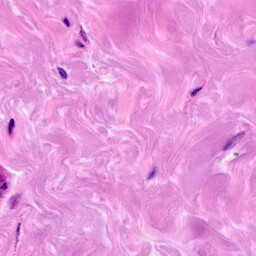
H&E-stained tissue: Breast